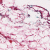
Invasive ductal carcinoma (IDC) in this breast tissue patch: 0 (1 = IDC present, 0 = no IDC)